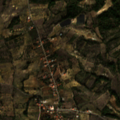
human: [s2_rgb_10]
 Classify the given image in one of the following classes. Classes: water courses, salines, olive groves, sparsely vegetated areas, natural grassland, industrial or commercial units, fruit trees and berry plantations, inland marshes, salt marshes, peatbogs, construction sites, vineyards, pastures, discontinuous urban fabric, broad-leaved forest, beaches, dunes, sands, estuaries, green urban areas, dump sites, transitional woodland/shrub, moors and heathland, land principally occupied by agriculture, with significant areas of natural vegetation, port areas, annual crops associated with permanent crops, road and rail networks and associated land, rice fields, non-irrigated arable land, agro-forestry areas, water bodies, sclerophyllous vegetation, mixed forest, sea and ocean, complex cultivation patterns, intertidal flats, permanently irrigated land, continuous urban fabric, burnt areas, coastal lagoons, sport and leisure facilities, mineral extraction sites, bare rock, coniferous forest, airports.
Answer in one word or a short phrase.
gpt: olive groves, land principally occupied by agriculture, with significant areas of natural vegetation